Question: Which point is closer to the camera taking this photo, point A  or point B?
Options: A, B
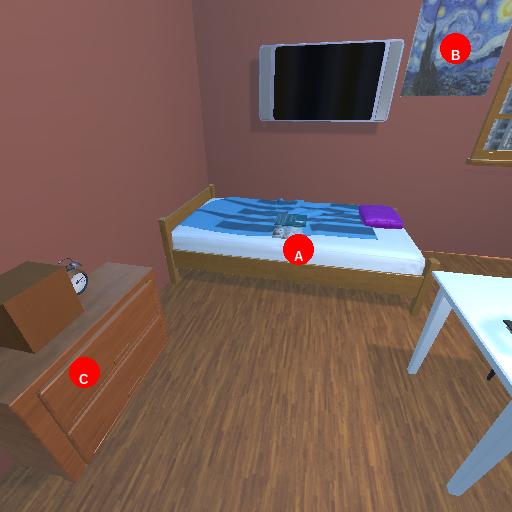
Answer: A